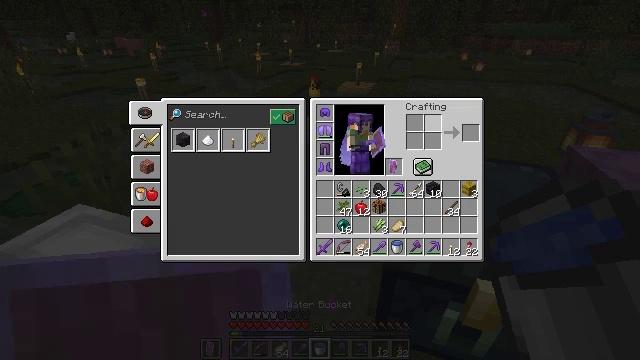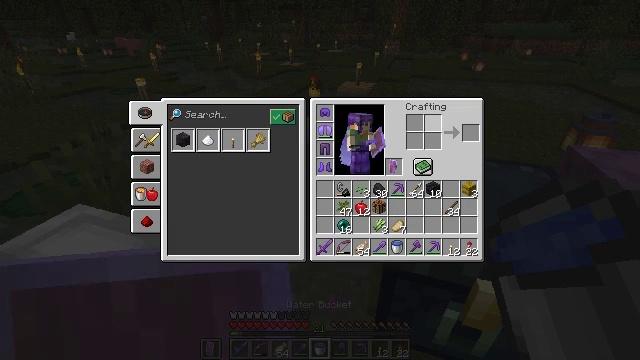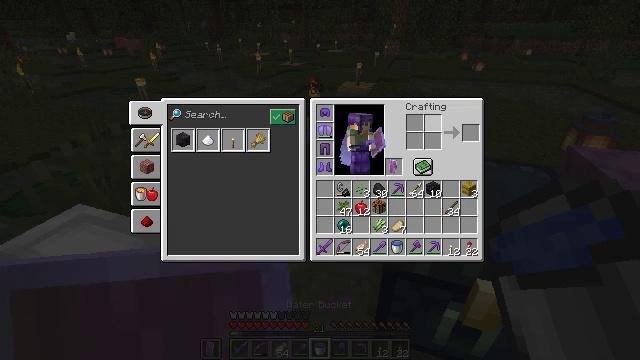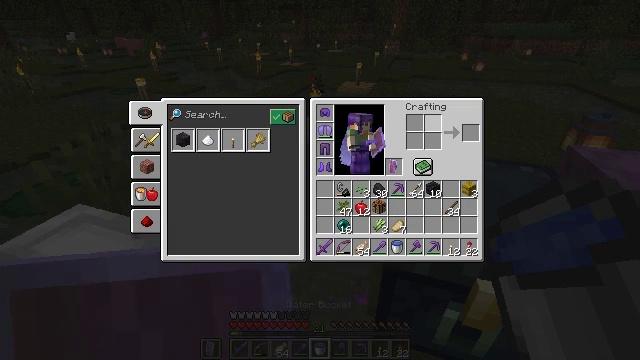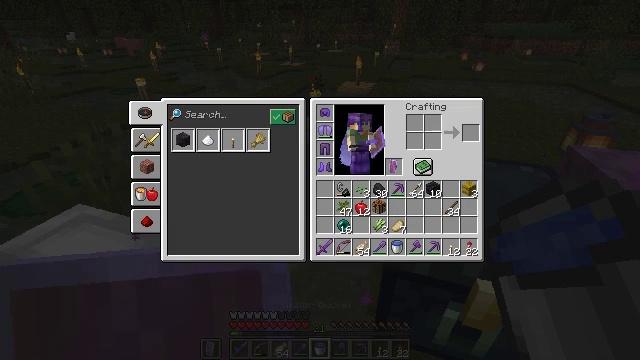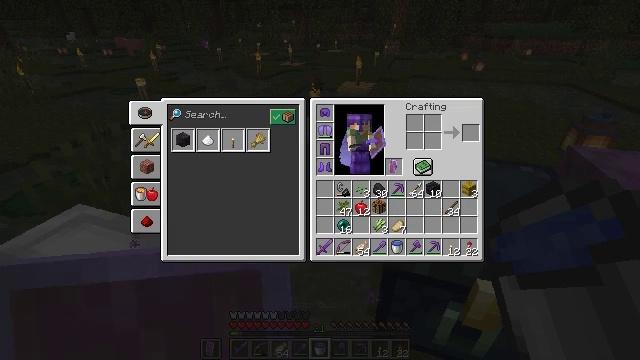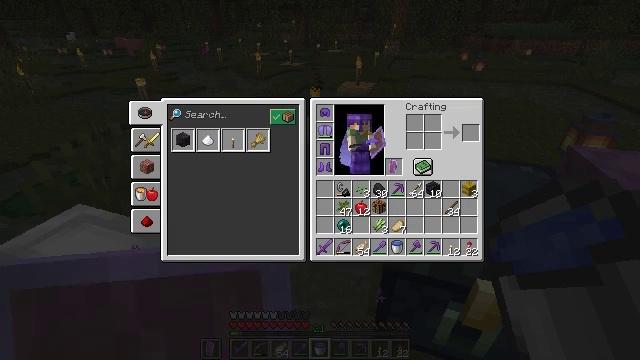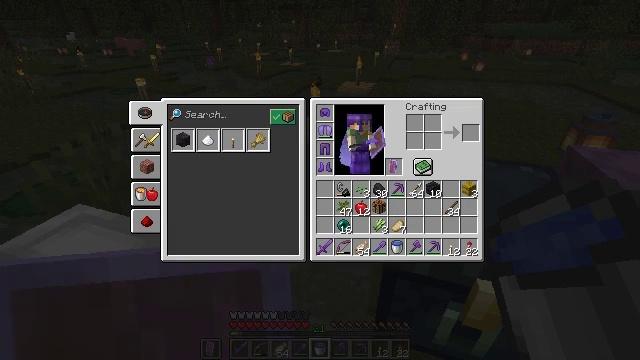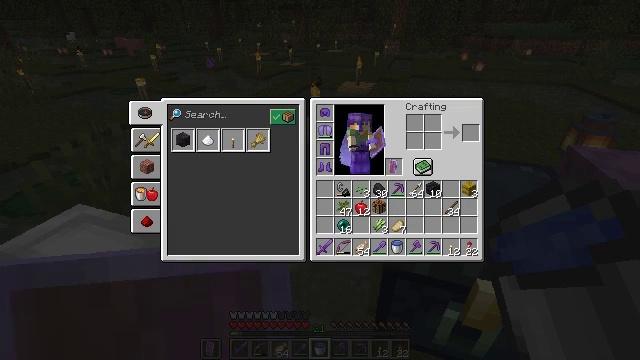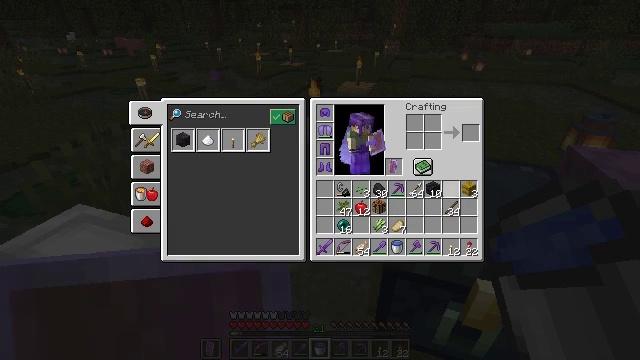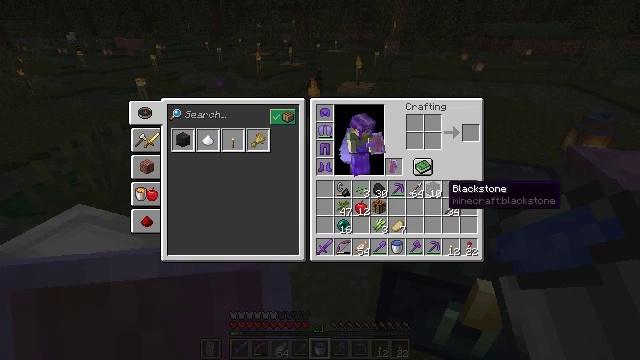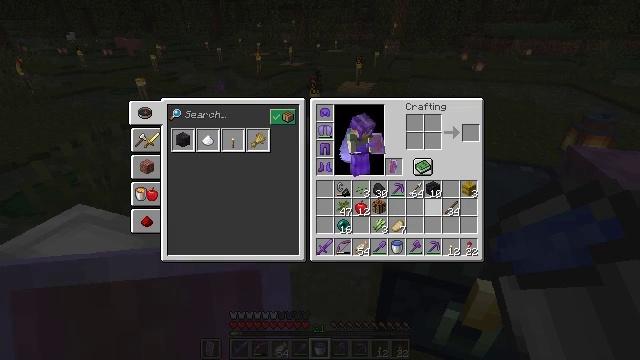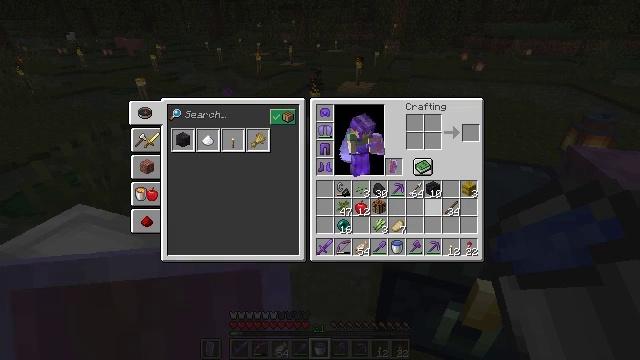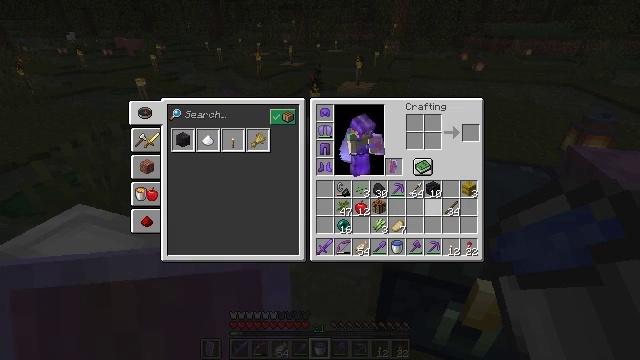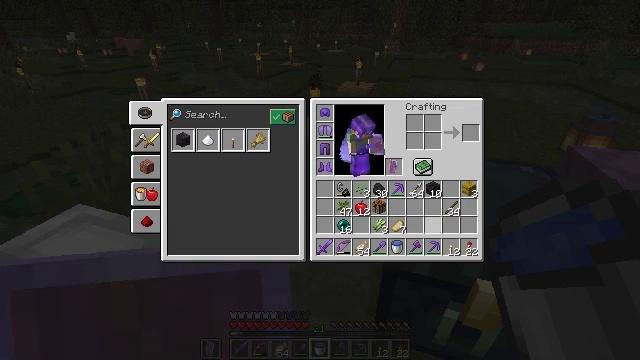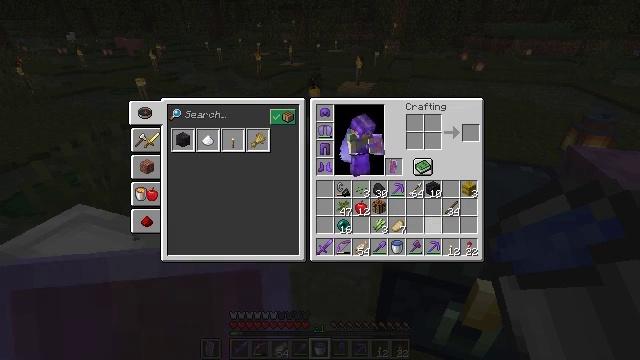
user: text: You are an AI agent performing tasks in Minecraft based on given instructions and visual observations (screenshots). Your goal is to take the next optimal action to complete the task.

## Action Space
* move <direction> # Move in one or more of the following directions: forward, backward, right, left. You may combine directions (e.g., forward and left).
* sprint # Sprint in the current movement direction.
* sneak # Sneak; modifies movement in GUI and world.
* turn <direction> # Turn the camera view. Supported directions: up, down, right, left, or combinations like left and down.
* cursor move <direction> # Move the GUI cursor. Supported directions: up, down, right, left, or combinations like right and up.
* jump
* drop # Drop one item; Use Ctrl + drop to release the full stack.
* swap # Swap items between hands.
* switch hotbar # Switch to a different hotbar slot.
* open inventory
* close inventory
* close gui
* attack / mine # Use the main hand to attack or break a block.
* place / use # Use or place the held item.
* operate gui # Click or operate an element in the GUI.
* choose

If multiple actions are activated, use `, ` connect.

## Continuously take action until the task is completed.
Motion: motion action
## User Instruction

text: Left click on the crafting table
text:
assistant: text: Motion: no_op
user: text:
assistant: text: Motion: no_op
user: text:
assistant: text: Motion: no_op
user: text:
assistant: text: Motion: turn right
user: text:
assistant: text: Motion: no_op
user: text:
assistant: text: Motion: no_op
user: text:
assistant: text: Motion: no_op
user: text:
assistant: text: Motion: turn down
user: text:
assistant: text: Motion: turn down
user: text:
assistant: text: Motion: turn down
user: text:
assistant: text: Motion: sneak, turn down
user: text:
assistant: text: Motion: sneak, turn down
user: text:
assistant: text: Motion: sneak
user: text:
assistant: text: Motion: sneak
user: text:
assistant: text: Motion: sneak, turn left and down
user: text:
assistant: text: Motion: sneak, turn left and down
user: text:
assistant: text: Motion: sneak, turn left
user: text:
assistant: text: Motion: sneak
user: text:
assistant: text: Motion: sneak
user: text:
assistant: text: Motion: sneak
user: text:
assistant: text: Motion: sneak
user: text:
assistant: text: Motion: sneak
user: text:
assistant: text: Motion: sneak
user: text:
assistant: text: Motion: sneak
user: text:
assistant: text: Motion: sneak
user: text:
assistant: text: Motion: sneak, attack / mine
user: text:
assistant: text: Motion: sneak, attack / mine
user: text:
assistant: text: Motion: sneak, attack / mine
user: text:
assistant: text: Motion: sneak
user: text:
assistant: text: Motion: sneak